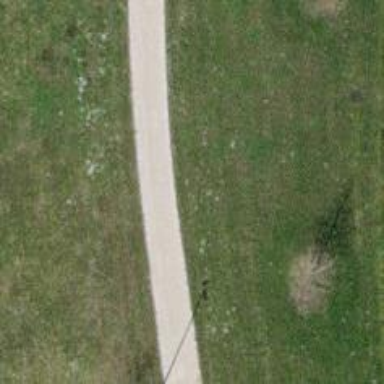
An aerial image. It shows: Footway with surface of fine gravel.